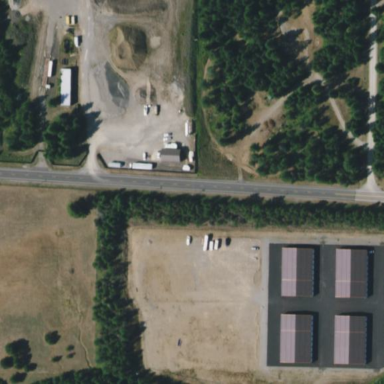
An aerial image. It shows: Commercial area with storage rental shop.